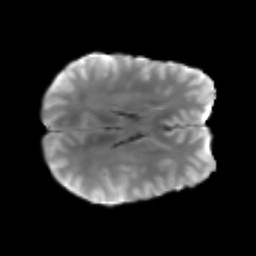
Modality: T2w
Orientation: axial
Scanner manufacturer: siemens
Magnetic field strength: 3 T
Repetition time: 3.6 s
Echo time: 0.092 s